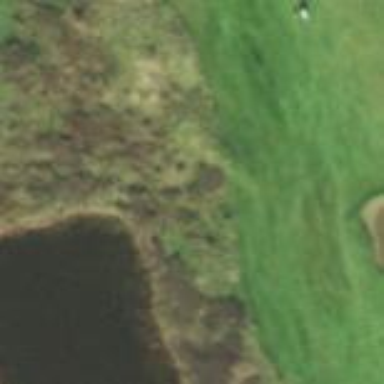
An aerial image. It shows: Golf rough area.